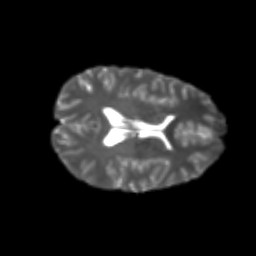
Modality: T2w
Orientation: axial
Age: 23
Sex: female
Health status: healthy
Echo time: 0.074 s